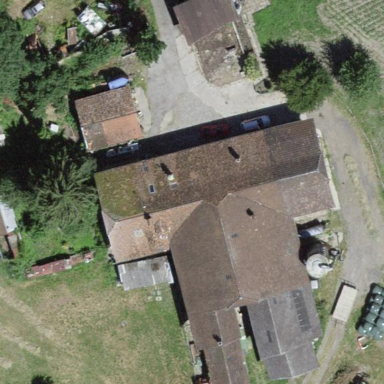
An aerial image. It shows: Farm building.